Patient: sex M, age 52
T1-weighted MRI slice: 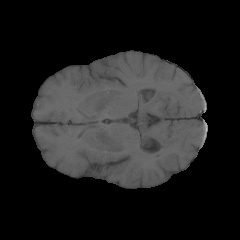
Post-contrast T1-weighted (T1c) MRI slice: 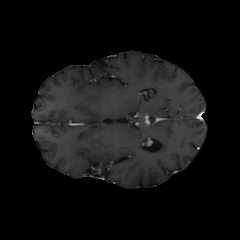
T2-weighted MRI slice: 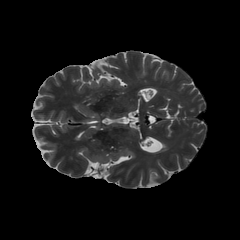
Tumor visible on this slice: yes
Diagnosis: Astrocytoma, IDH-mutant
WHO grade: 3